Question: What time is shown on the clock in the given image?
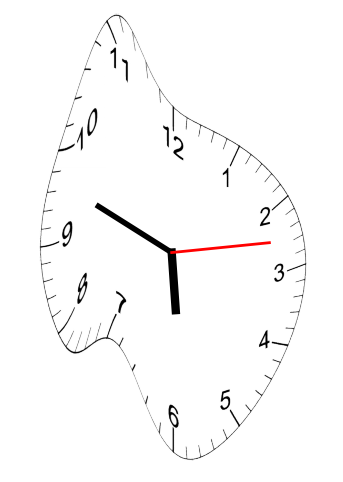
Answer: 05:48:13